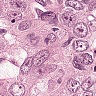
Metastatic tissue present: yes